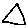
Label: triangle